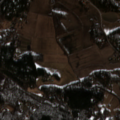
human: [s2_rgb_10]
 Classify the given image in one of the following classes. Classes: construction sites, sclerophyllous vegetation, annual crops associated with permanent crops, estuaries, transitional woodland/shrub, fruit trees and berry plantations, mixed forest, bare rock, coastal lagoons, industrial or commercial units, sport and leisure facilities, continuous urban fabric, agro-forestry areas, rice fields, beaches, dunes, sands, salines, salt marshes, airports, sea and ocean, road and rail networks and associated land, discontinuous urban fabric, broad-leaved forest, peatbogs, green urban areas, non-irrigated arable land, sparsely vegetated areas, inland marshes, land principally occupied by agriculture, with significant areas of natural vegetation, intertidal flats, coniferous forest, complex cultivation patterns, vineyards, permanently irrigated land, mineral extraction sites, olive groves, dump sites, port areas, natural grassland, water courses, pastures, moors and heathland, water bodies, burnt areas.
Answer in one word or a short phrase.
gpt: discontinuous urban fabric, non-irrigated arable land, land principally occupied by agriculture, with significant areas of natural vegetation, broad-leaved forest, mixed forest